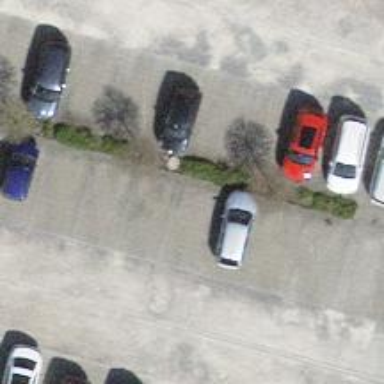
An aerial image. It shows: Charging station.